Question: Please refer to the following picture.
I have a dataset called dsCompanyRecords and the contents are shown in the picture.
I wanna create a crystal report, but it generated a duplicated title, pls see the picture.
How do I remove the duplicated line "RecordDate, In, Out, Balance, Comment"
The way I created the crystal report
1. create a dataset called dsCompanyRecords.xsd
2. put a table in dsCompanyRecords.xsd, the columns are "ID, Company, CompanyId, Country,RecordsDate, In, Out, Balance, Comment"
3. create a crystal report called rptCompany.rpt
4. Adjust the layout in crystal report
5. Coding in source file,
'''
dsCompanyRecords ds = new dsCompanyRecords();
sqlDA.Fill(ds,"TCompany"); //Fill the dsCompanyRecords from my database
ReportDocument myReport = new ReportDocument();
myReport.Load("rptCompany.rpt");
myReport.SetDataSource(ds);
crystalReportViewer.ReportSource = myReport;
'''
dsCompanyRecords has one table (TCompany) only.
Develop environment:
Windows 7 + VS2010 + CrystalReport13

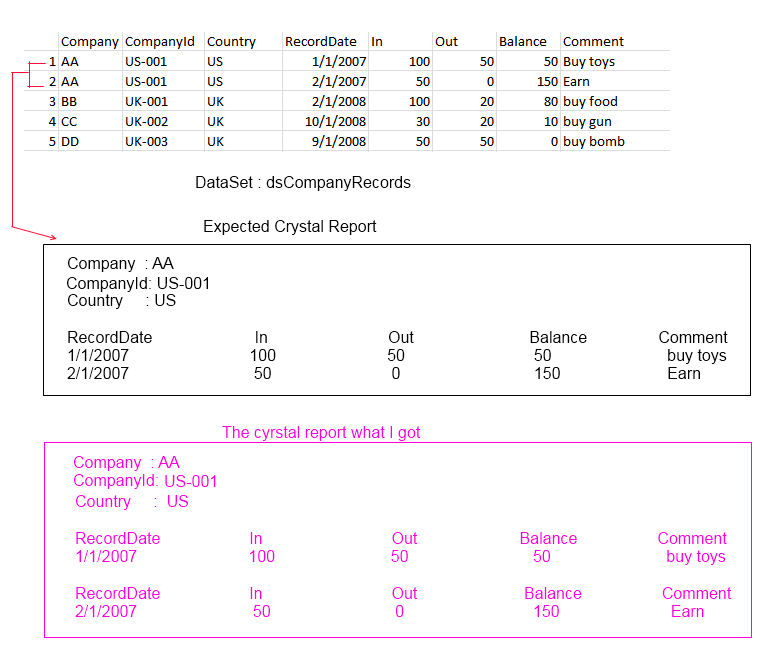
Answer: It seems that you placed the records headears (RecordDate, In, Out, etc.) into Details section instead of Page Header section